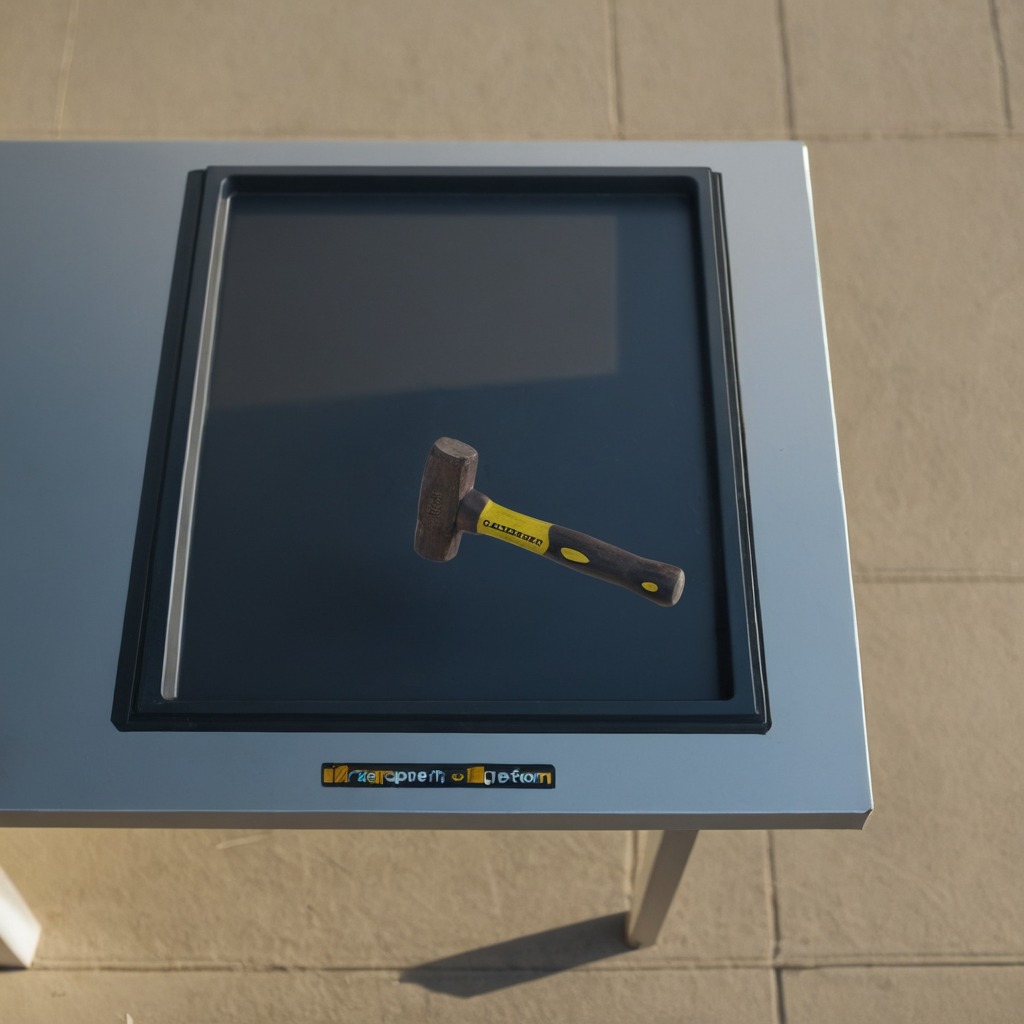
A hammer lies on a clean utility table in a temporary outdoor tool station afternoon light present textured surface